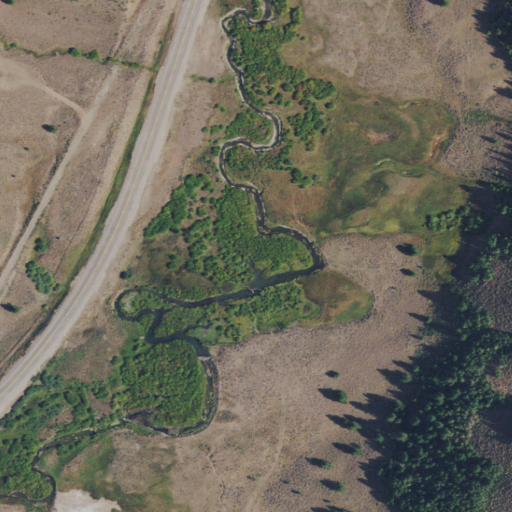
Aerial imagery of plain(s) in Wyoming named Salt Flat containing shrub, herbaceous wetlands, evergreen forest, woody wetlands, low intensity development, and open development